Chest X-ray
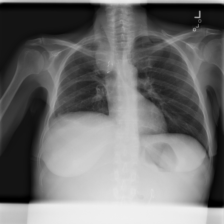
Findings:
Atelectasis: positive
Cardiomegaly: negative
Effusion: negative
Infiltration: negative
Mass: negative
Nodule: negative
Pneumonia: negative
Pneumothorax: negative
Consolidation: negative
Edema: negative
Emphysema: negative
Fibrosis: negative
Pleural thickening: negative
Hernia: negative